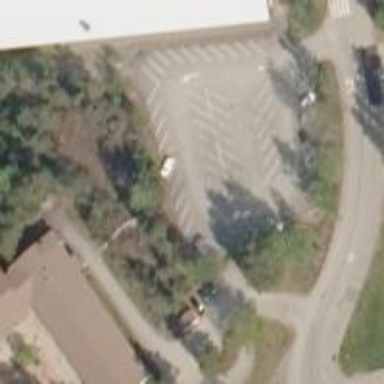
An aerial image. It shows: Parking area with surface.